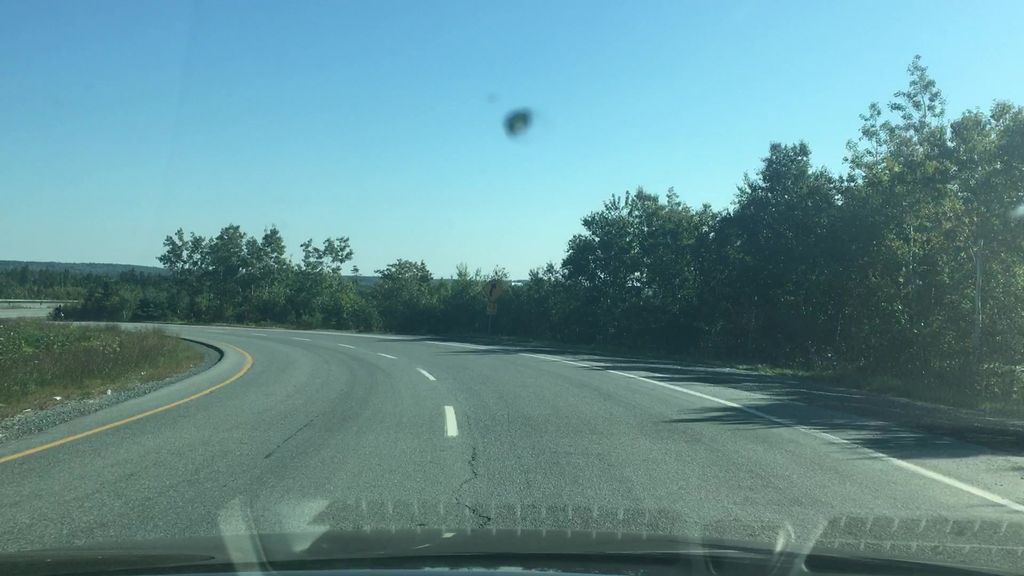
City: halifax